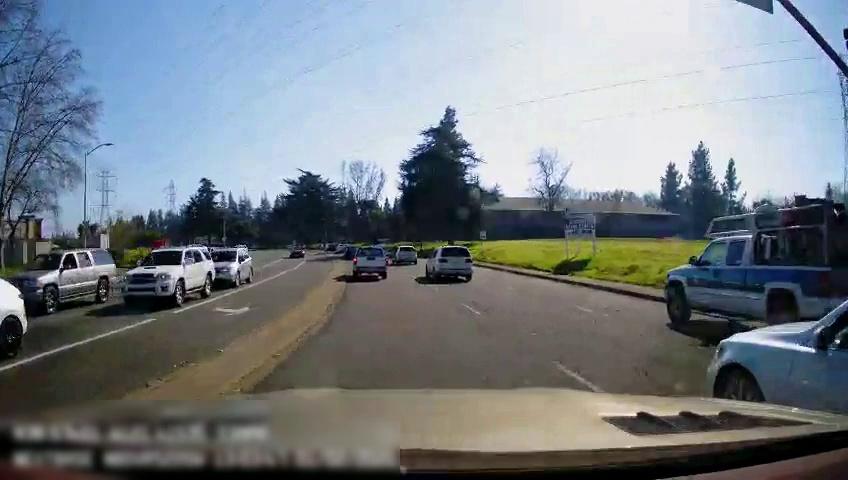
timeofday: Day
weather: Sunny
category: Drivable Space
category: Drivable Space
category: Vehicles | Car
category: Vehicles | SUV
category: Vehicles | SUV
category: Vehicles | SUV
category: Vehicles | Car
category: Vehicles | Truck
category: Vehicles | Car
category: Vehicles | Truck
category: Vehicles | Car
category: Vehicles | Van
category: Vehicles | SUV
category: Vehicles | Car
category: Lanes | Opposite Lane
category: Lanes | Opposite Lane
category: Lanes | Current Lane
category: Lanes | Current Lane
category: Traffic | Signs
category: Traffic | Signs